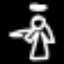
Label: angel